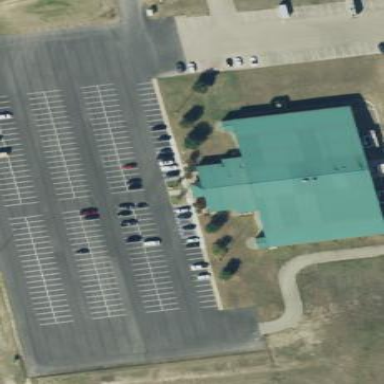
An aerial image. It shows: Building that houses bowling alley.